Question: I have got 9 condition for my if else statement , I was thinking is there any other alternative solution to make the code clean and short. All the 9 condition perform different calculations for asp.net mvc view . I have included the code and an image which shows the view of some conditions, hope it make sense , I was looking for any better and robust solution for this scenario.. thanks
'''
//Condition 1
//when no selection is made for the 2 dropdownlist (garages & helmets)
if (formvalues["helmets"] == "" && formvalues["garages"] == "")
{
ViewBag.hideHelmet = 1;//for jquery, This value is passed to jquery script which then decides which field to hide/show
ViewBag.hideGarages = 1;//for jquery, This value is passed to jquery script which then decides which field to hide/show
ViewBag.SelectedHelmets = 1;//
ViewBag.SelectedGarages = 1;//
ViewBag.TotalHelmets = 1;
ViewBag.TotalGarages = 1;
ViewBag.TotalAmount = 1;
ViewBag.TotalAmount = trackEventCost.UnitCost;
}
//Condition 2
//When garages are selected from dropdown & helmets are not selected
else if ((formvalues["helmets"] == "") && (Convert.ToInt32(formvalues["garages"]) > 0))
{
ViewBag.hideHelmet = 0;//for jquery, This value is passed to jquery script which then decides which field to hide/show
ViewBag.hideGarages = 1;//for jquery, This value is passed to jquery script which then decides which field to hide/show
ViewBag.SelectedHelmets = 1;
ViewBag.SelectedGarages = Convert.ToInt32(formvalues["garages"]);
ViewBag.TotalHelmets = 1;
ViewBag.TotalGarages = Convert.ToInt32(formvalues["garages"]) * getGarages.UnitCost;
ViewBag.TotalAmount = ViewBag.TotalGarages + trackEventCost.UnitCost;
}
//Condition 3
//When helmets are selected from dropdown & garages are not selected
else if ((formvalues["garages"] == "") && (Convert.ToInt32(formvalues["helmets"]) > 0))
{
ViewBag.hideHelmet = 1;//for jquery, This value is passed to jquery script which then decides which field to hide/show
ViewBag.hideGarages = 0;//for jquery, This value is passed to jquery script which then decides which field to hide/show
ViewBag.SelectedGarages = 1;
ViewBag.SelectedHelmets = Convert.ToInt32(formvalues["helmets"]);
ViewBag.TotalGarages = 1;
ViewBag.TotalHelmets = Convert.ToInt32(formvalues["helmets"]) * getGarages.UnitCost;
ViewBag.TotalAmount = ViewBag.TotalHelmets + trackEventCost.UnitCost;
}
//Condition 4
//When garages are not selected from dropdown & helmets dropdownlist is hidden on the view due to unavailablity of helmets for that event
else if (formvalues["garages"] == "" && (formvalues["helmets"] == null))
{
ViewBag.hideHelmet = 1;//for jquery, This value is passed to jquery script which then decides which field to hide/show
ViewBag.hideGarages = 1;//for jquery, This value is passed to jquery script which then decides which field to hide/show
ViewBag.TotalAmount = trackEventCost.UnitCost;
}
//Condition 5
//When helmets are not selected from dropdown & garages dropdownlist is hidden on the view due to unavailablity of garages for that event
else if ((formvalues["garages"] == null) && (formvalues["helmets"] == ""))
{
ViewBag.hideHelmet = 1;//for jquery, This value is passed to jquery script which then decides which field to hide/show
ViewBag.hideGarages = 1;//for jquery, This value is passed to jquery script which then decides which field to hide/show
ViewBag.SelectedHelmets = 1;
ViewBag.TotalAmount = trackEventCost.UnitCost;
}
//Condition 6
//When both helmets and garages dropdown list is not displayed on the view as they are not present in the database
else if (formvalues["helmets"] == null && formvalues["garages"] == null)
{
ViewBag.SelectedHelmets = 1;//for jquery, This value is passed to jquery script which then decides which field to hide/show
ViewBag.SelectedGarages = 1;//for jquery, This value is passed to jquery script which then decides which field to hide/show
ViewBag.TotalHelmets = 1;
ViewBag.TotalGarages = 1;
ViewBag.hideHelmet = 1;
ViewBag.hideGarages = 1;
ViewBag.TotalAmount = trackEventCost.UnitCost;
}
//Condition 7
//When garages are selected from dropdown & helmets dropdownlist is hidden on the view due to unavailablity of helmets for that event
else if (formvalues["helmets"] == null && Convert.ToInt32(formvalues["garages"]) > 0)
{
ViewBag.hideHelmet = 0; //for jquery , This value is passed to jquery script which then decides which field to hide/show
ViewBag.hideGarages = 1; //for jquery , This value is passed to jquery script which then decides which field to hide/show
ViewBag.SelectedGarages = Convert.ToInt32(formvalues["garages"]);
ViewBag.TotalGarages = Convert.ToInt32(formvalues["garages"]) * getGarages.UnitCost;
ViewBag.TotalAmount = ViewBag.TotalGarages + trackEventCost.UnitCost;
}
//Condition 8
//When helmets are selected from dropdown & garages dropdownlist is hidden on the view due to unavailablity of garages for that event
else if (Convert.ToInt32(formvalues["helmets"]) > 0 && formvalues["garages"] == null)
{
ViewBag.hideHelmet = 1; //for jquery , This value is passed to jquery script which then decides which field to hide/show
ViewBag.hideGarages = 0; //for jquery , This value is passed to jquery script which then decides which field to hide/show
ViewBag.TotalHelmets = Convert.ToInt32(formvalues["helmets"]) * getHelmets.UnitCost;
ViewBag.TotalAmount = ViewBag.TotalHelmets + trackEventCost.UnitCost;
}
//Condition 9
//When garages and helmet both dropdown are selected
else
{
ViewBag.hideHelmet = 0;//for jquery , This value is passed to jquery script which then decides which field to hide/show
ViewBag.hideGarages = 0;//for jquery , This value is passed to jquery script which then decides which field to hide/show
ViewBag.SelectedHelmets = Convert.ToInt32(formvalues["helmets"]);
ViewBag.SelectedGarages = Convert.ToInt32(formvalues["garages"]);
ViewBag.TotalHelmets = Convert.ToInt32(formvalues["helmets"]) * getHelmets.UnitCost;
ViewBag.TotalGarages = Convert.ToInt32(formvalues["garages"]) * getGarages.UnitCost;
ViewBag.TotalAmount = ViewBag.TotalHelmets + ViewBag.TotalGarages + trackEventCost.UnitCost;
}
'''

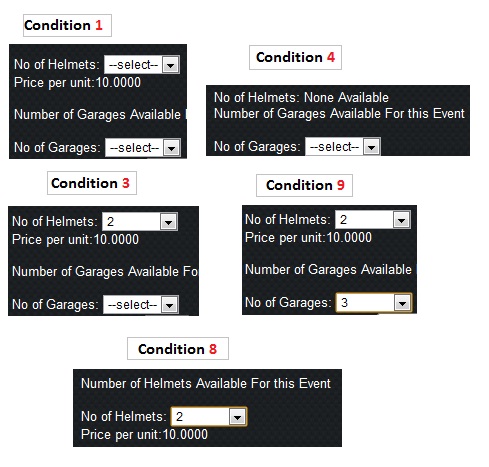
Answer: First, move the extraction of the form value to the beginning of the method, e.g:
'''
int? helmets = formvalues["helmets"] == null ?
null : Convert.ToInt32(formvalues["helmets"];
int? garages = formvalues["garages"] == null ?
null : Convert.ToInt32(formvalues["garages"];
'''
Then you can probably very easily set the properties without any ifs/else ifs, e.g:
'''
ViewBag.hideHelmet = helmets;
// or
someOtherProperty = helmets == null ? ... : ...
'''
Update (regarding your comment/question):
- '?:''x = condition ? value1 : value2'<URL>